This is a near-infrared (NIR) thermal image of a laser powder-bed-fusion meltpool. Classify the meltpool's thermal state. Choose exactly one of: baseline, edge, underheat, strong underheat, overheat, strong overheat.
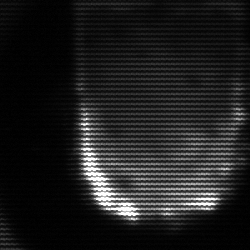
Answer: baseline